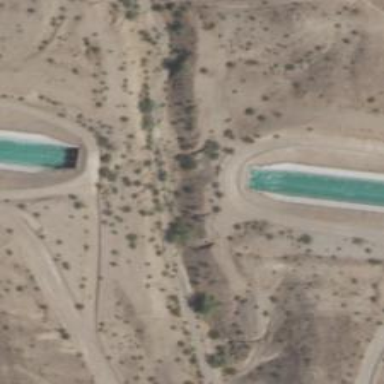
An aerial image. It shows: Water canal.